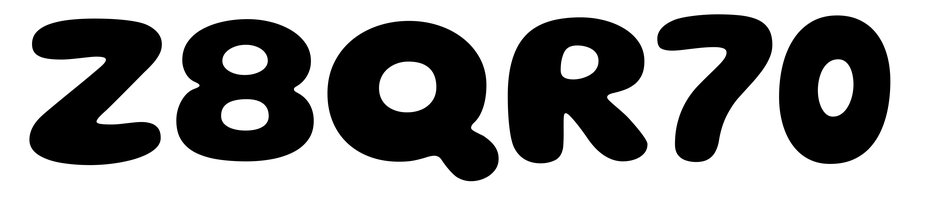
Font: Gluten_Bold